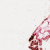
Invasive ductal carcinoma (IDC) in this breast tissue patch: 0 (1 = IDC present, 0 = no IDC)